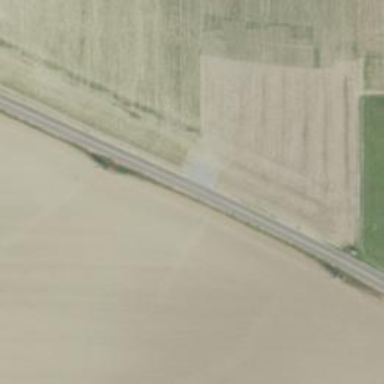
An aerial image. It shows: Unclassified road.